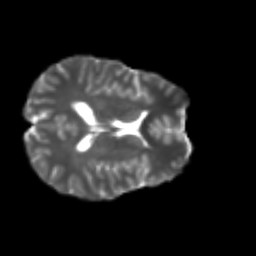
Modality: T2w
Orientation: axial
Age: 26
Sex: female
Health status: healthy
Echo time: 0.074 s